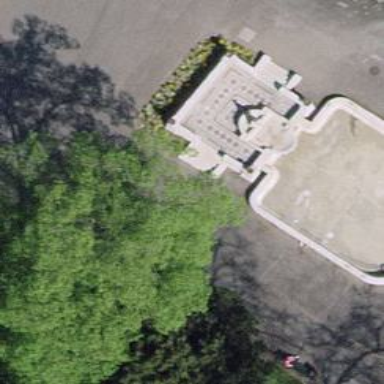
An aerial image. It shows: Fountain.